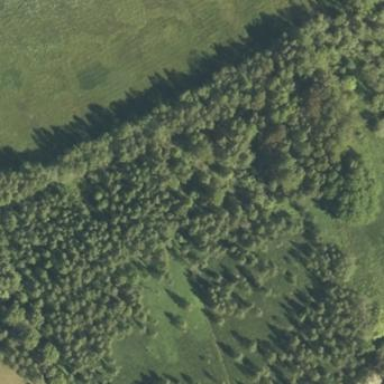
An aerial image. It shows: Swamp in wetland area.